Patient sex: M
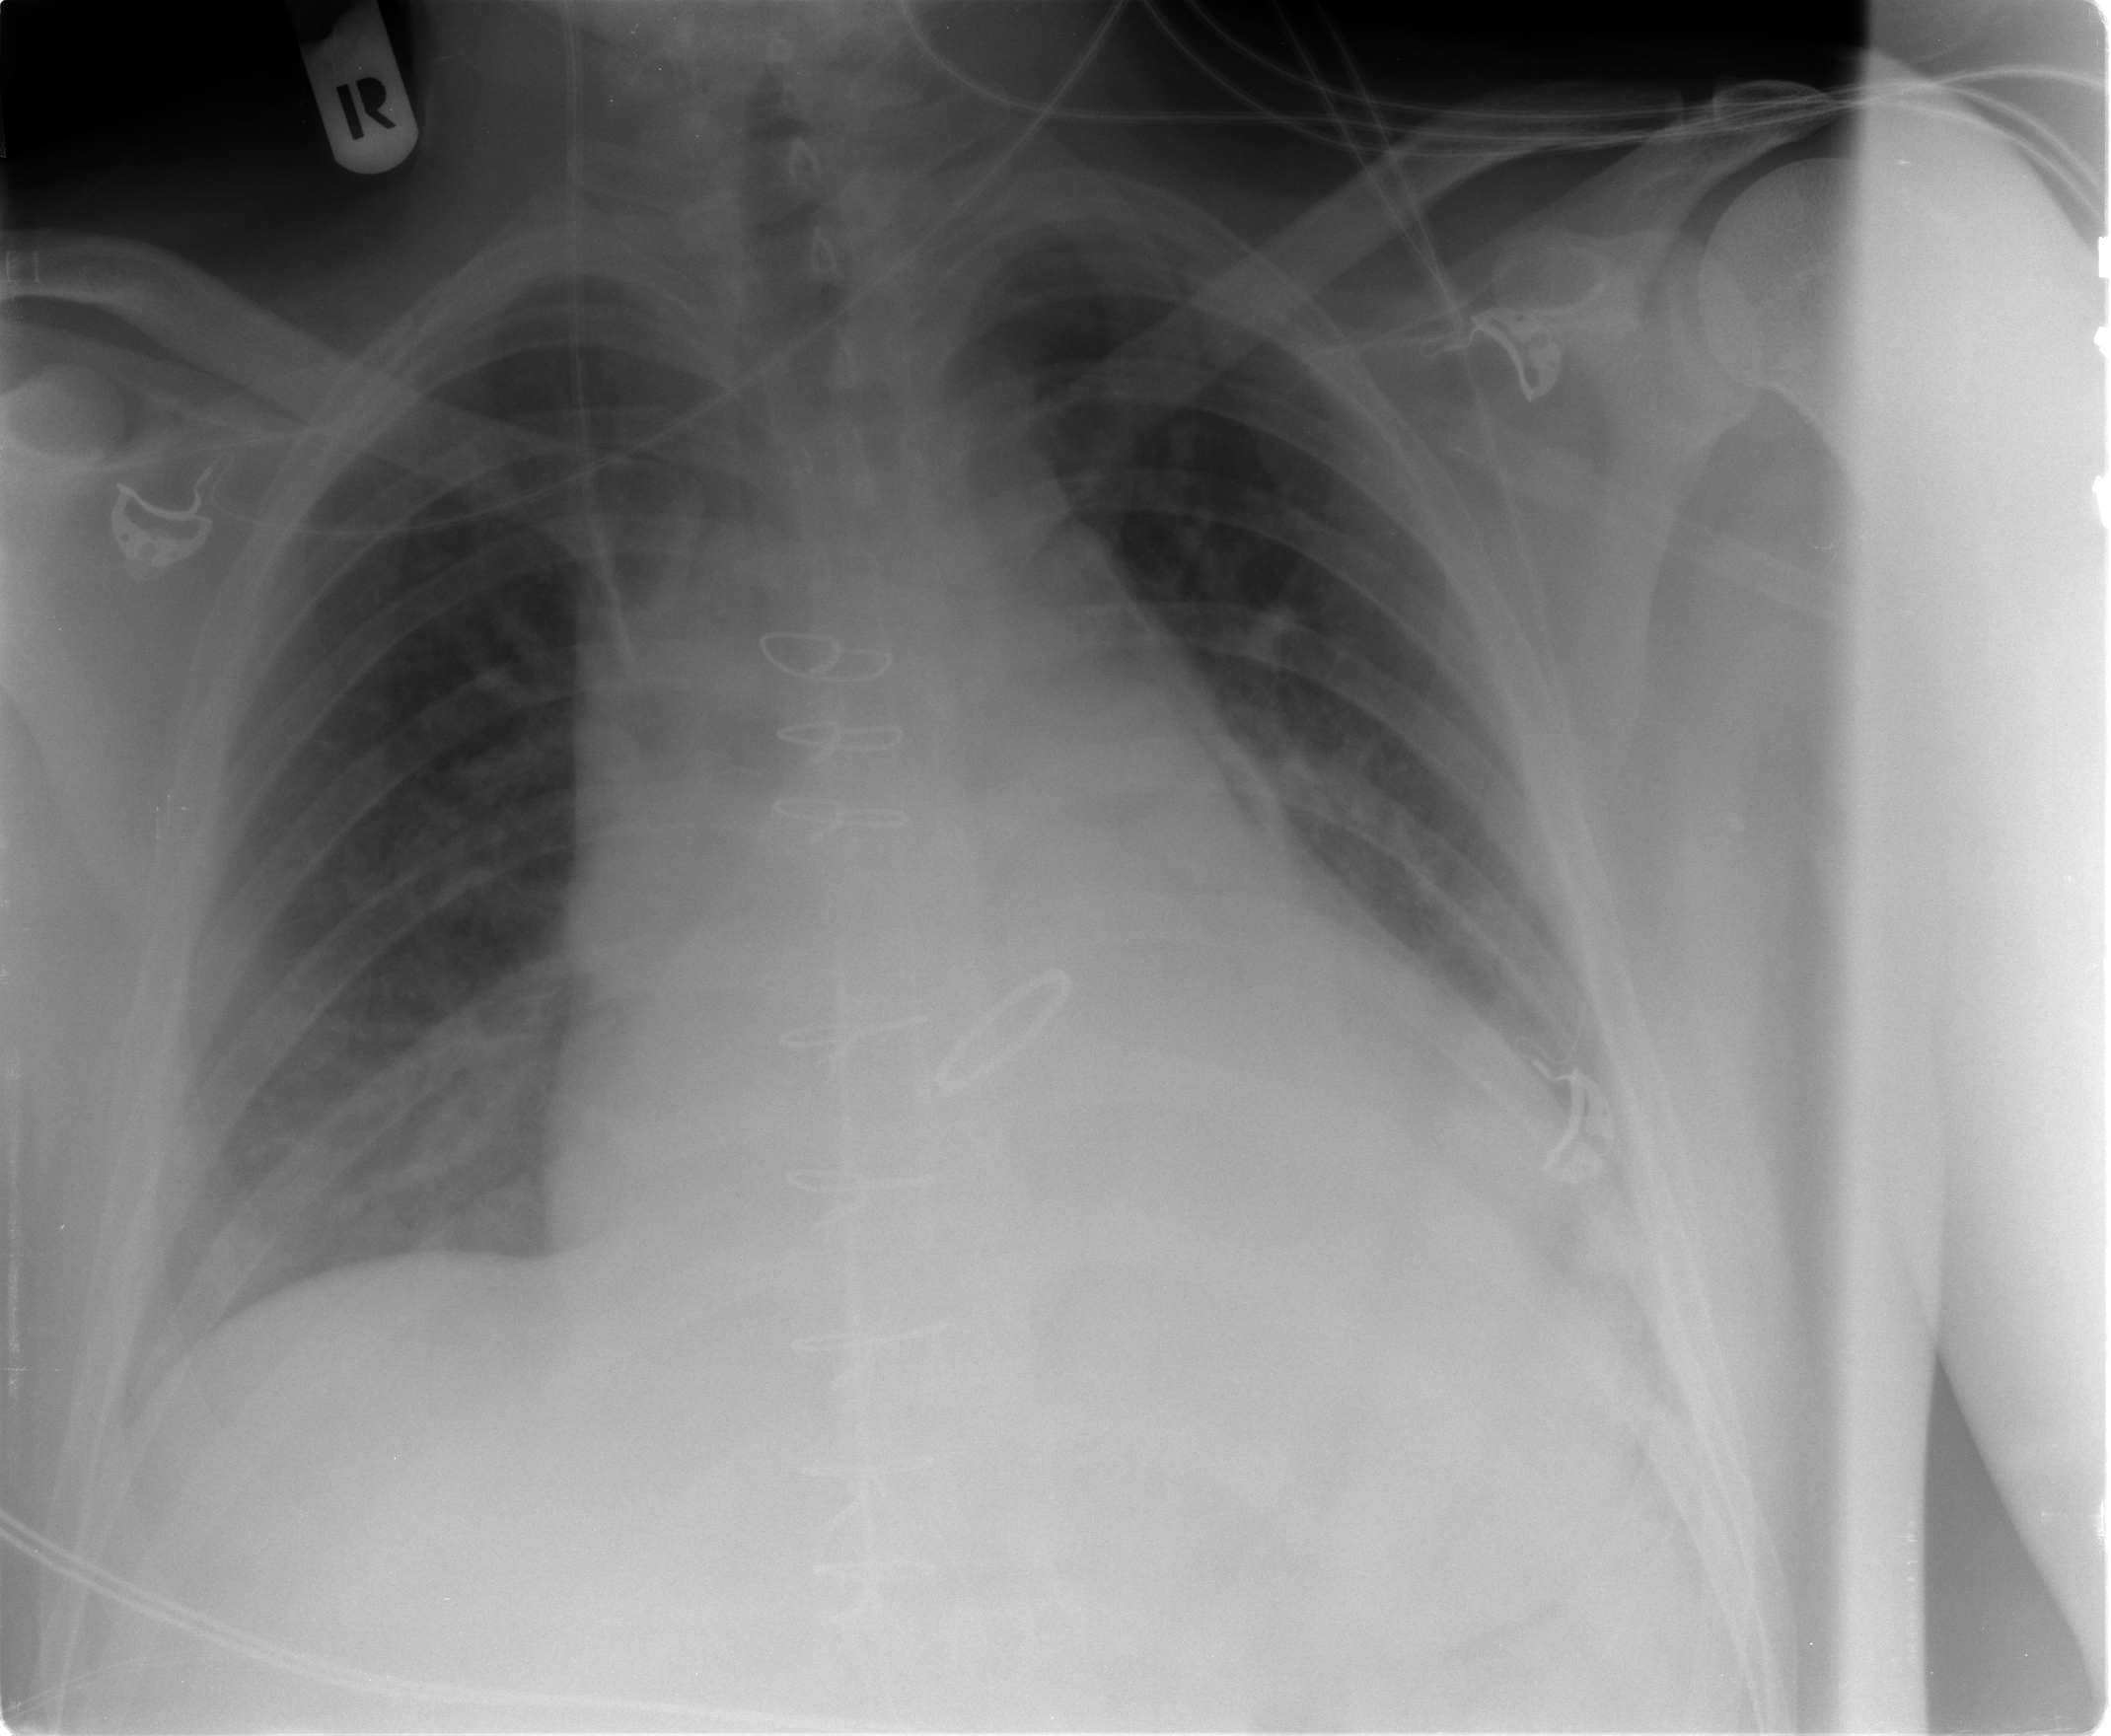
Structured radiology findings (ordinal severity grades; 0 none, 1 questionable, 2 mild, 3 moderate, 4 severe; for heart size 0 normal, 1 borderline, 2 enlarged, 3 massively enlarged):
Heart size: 2
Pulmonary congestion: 2
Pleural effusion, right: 1
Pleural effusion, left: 1
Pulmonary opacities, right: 0
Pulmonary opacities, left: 0
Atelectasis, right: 2
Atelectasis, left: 0